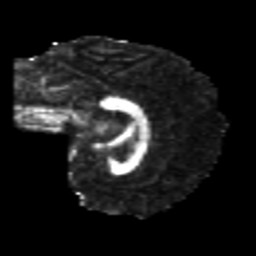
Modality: FA
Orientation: sagittal
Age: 22
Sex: female
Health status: healthy
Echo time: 0.074 s